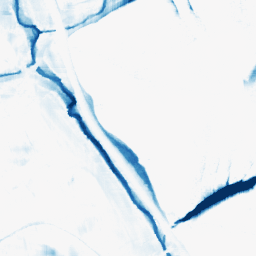
Category: morphological
Decomposition family: morphological_square
Decomposition parameters: operation: closing
size: 20
Upsampling method: regularized
Upsampling parameters: scale: 2
lambda_reg: 0.01
Upsampling scale: 2